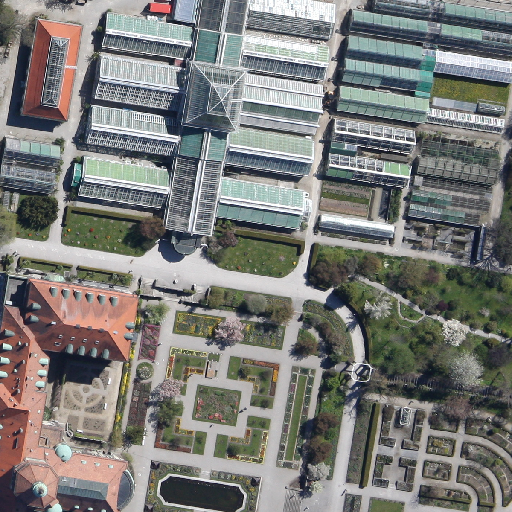
Referring expression: sidewalk along with tree